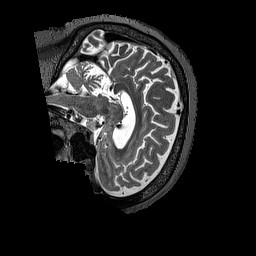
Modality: T2w
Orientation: sagittal
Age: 54
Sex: male
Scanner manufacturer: siemens
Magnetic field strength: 3 T
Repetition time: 3.2 s
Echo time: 0.567 s